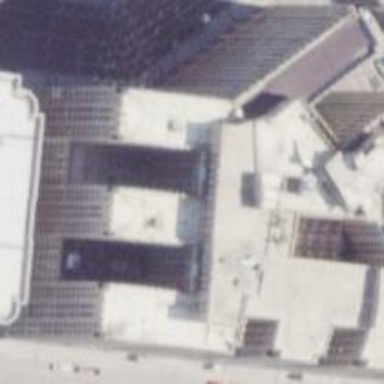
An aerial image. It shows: Building.